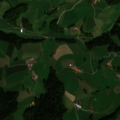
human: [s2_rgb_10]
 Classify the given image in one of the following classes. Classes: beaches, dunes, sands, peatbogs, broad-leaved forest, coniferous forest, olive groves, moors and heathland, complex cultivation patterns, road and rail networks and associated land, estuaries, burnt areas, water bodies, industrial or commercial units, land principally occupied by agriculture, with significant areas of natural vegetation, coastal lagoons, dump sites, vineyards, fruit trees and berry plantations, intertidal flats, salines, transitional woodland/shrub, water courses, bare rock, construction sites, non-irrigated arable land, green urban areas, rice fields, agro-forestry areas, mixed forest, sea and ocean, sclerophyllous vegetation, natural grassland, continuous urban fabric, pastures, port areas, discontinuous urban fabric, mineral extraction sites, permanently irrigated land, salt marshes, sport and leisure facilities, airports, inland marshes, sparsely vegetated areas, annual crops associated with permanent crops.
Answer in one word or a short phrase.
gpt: non-irrigated arable land, pastures, coniferous forest